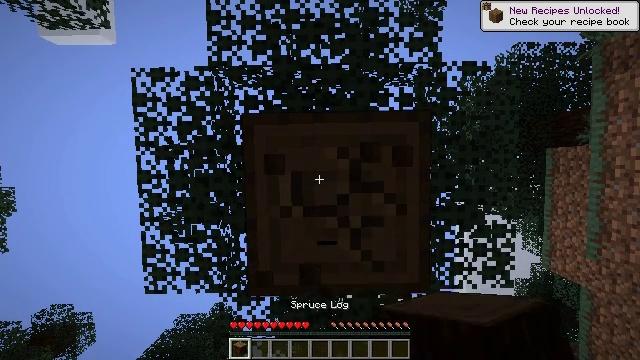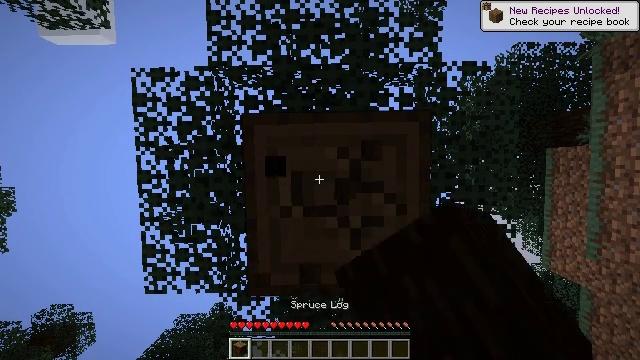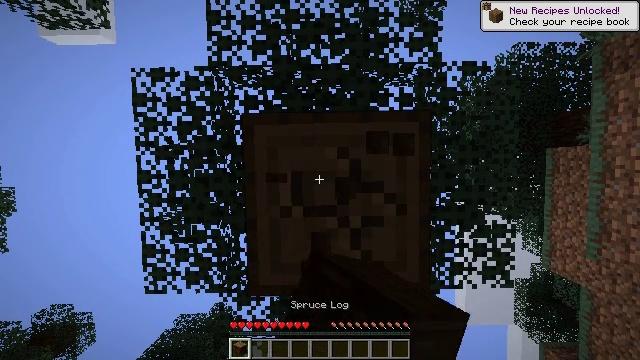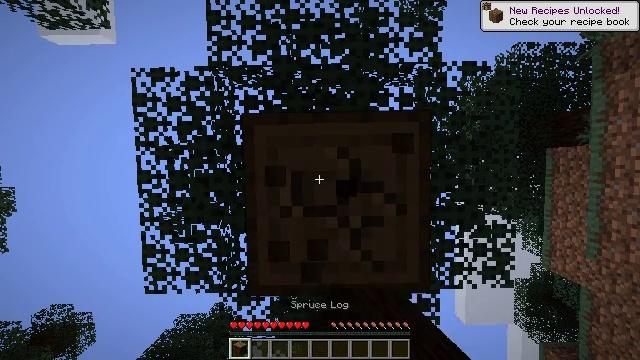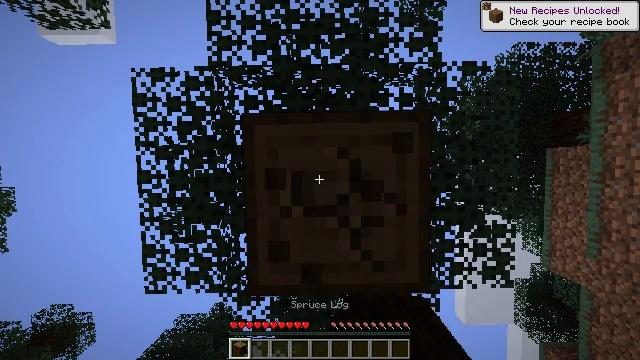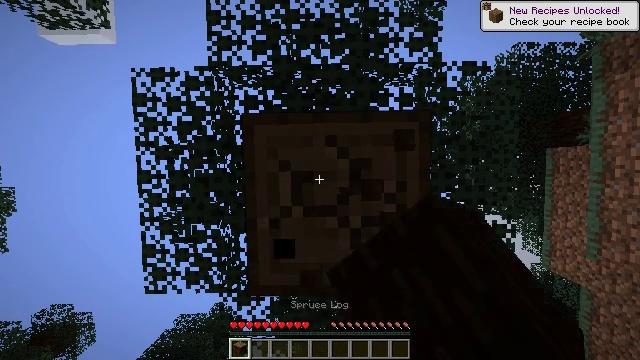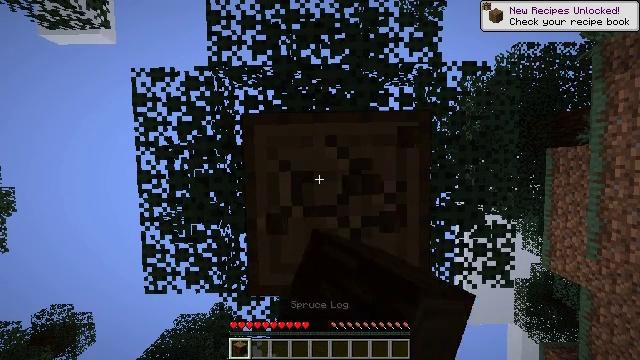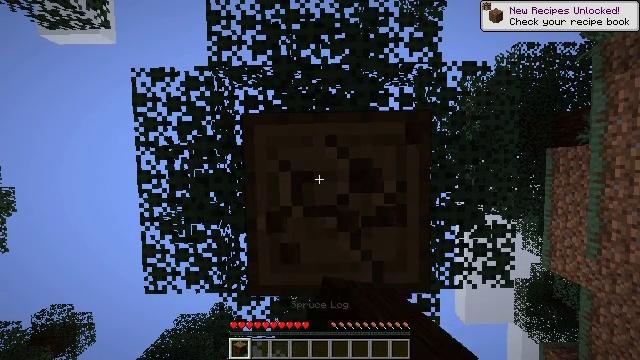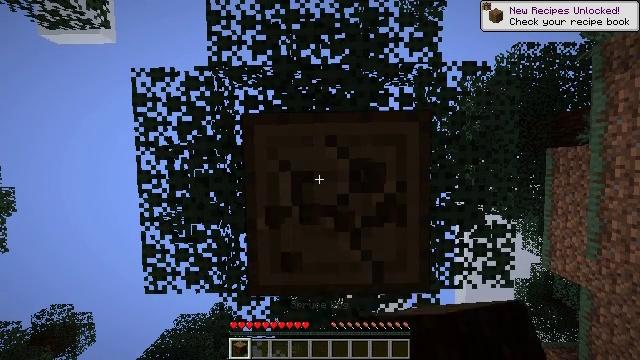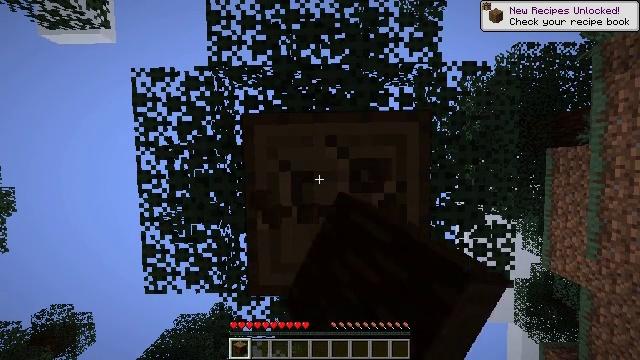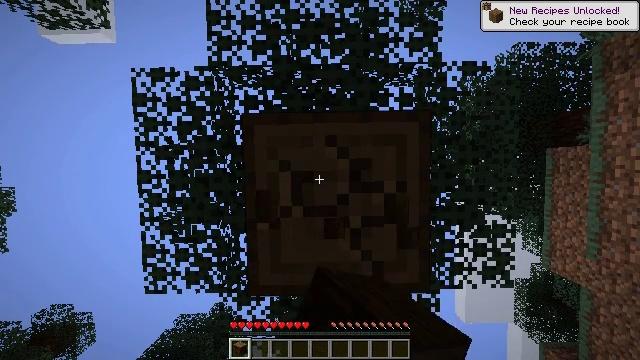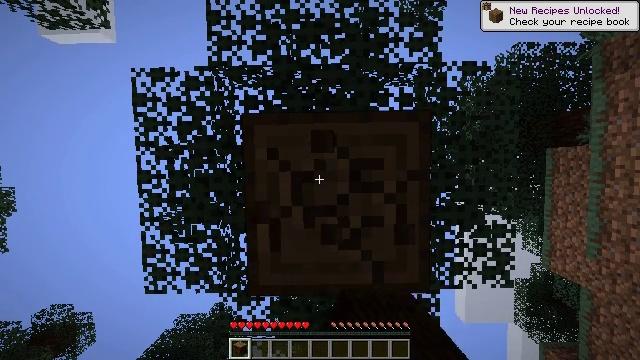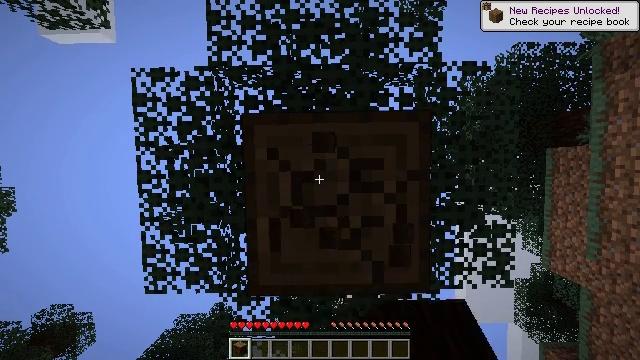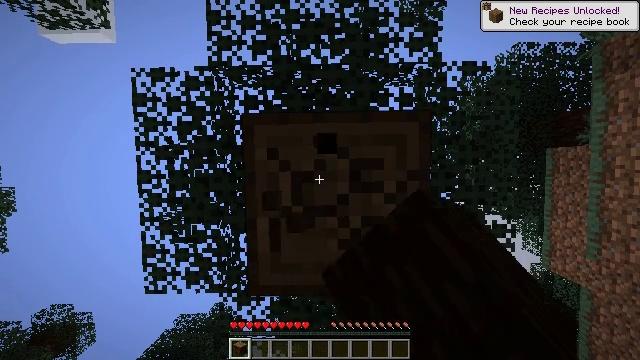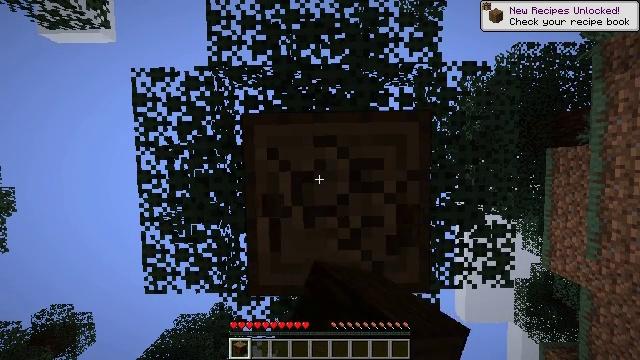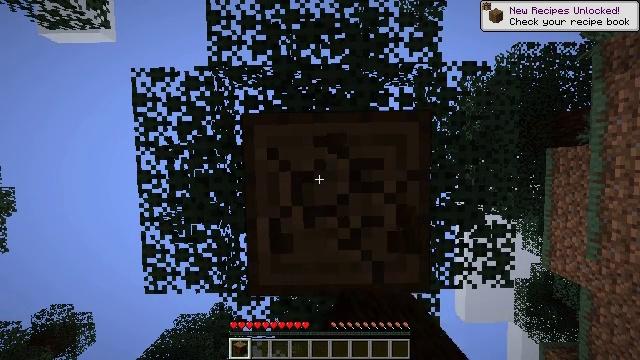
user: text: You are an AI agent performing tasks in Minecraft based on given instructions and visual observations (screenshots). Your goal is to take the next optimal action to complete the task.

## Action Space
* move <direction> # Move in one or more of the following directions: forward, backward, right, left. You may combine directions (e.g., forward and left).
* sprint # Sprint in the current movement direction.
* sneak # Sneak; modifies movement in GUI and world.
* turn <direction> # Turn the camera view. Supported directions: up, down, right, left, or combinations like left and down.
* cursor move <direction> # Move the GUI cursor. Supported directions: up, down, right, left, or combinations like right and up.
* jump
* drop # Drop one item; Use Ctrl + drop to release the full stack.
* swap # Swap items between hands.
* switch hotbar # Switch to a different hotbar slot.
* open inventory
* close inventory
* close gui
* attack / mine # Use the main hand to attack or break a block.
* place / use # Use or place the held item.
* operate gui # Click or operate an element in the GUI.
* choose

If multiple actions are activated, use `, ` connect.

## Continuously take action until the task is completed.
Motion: motion action
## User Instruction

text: Gather spruce log by chopping the tree.
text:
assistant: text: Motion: attack / mine
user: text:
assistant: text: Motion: attack / mine
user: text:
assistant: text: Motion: attack / mine
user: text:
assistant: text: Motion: attack / mine
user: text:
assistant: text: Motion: attack / mine
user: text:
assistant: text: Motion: attack / mine
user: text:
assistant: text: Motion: attack / mine
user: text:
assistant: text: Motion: attack / mine
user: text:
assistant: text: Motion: attack / mine
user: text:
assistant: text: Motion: attack / mine
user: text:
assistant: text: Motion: attack / mine
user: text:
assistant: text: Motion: attack / mine
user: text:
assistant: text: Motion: attack / mine
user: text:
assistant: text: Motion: attack / mine
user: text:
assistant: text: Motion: attack / mine
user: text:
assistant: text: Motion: attack / mine
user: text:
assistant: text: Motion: attack / mine
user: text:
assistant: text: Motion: attack / mine
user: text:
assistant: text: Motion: attack / mine
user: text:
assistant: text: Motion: attack / mine
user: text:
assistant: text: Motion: attack / mine
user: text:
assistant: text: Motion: attack / mine
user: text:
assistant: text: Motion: attack / mine
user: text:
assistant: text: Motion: attack / mine
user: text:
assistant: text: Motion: attack / mine
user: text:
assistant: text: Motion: attack / mine
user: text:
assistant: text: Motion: attack / mine
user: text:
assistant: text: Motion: attack / mine
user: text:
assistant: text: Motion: attack / mine
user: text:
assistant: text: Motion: attack / mine